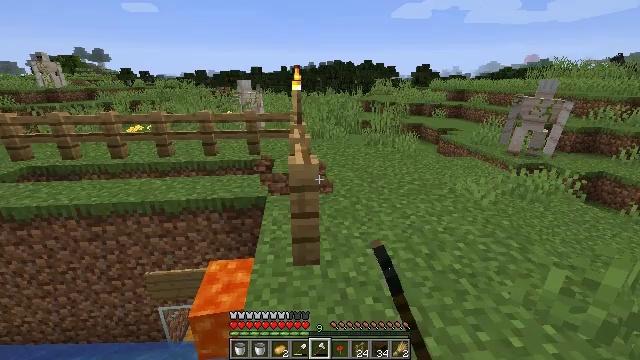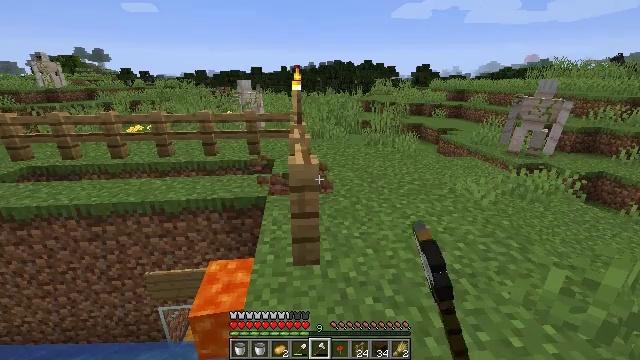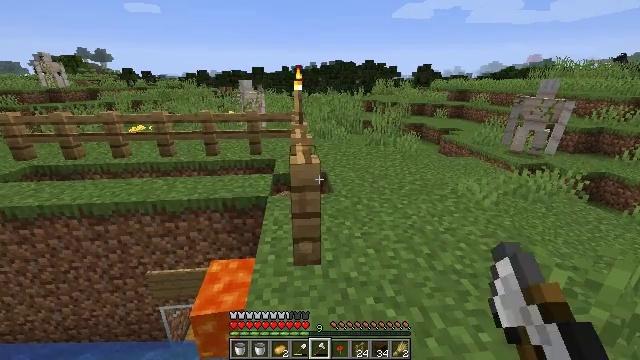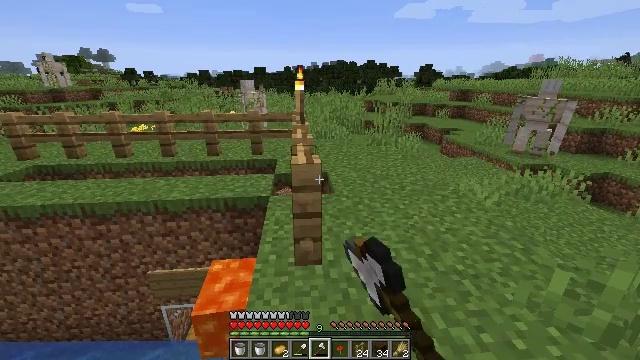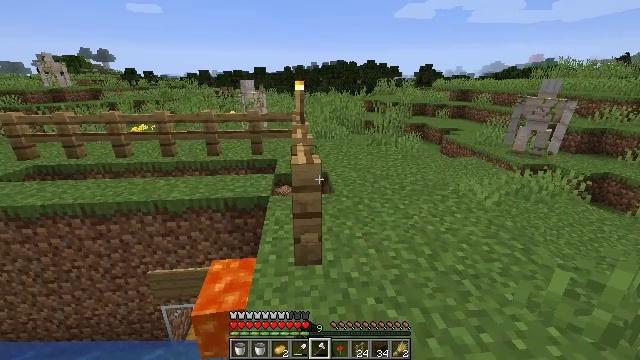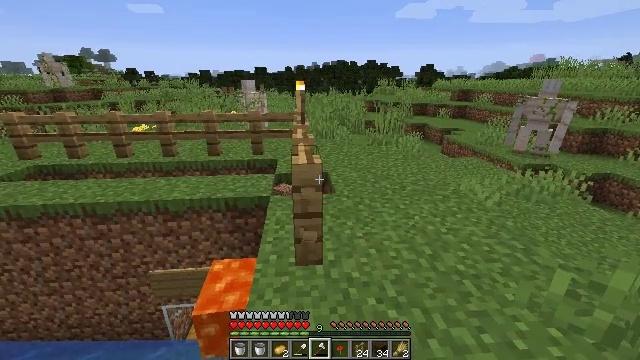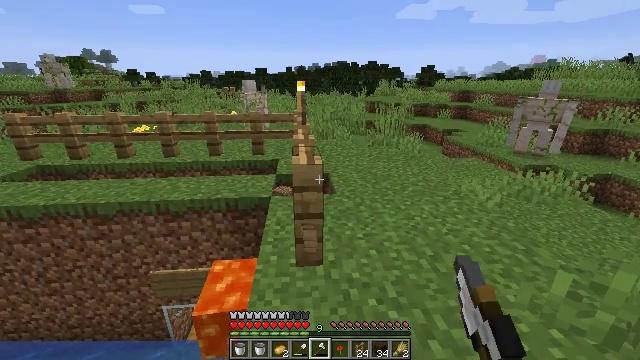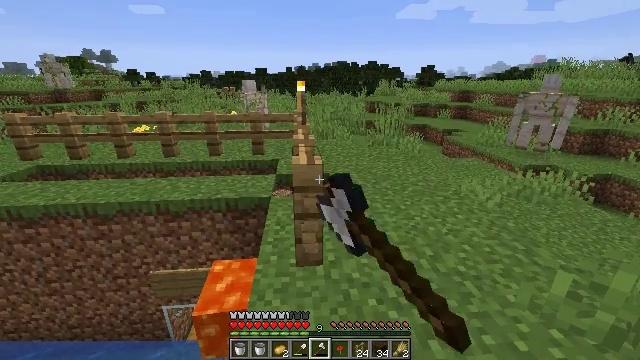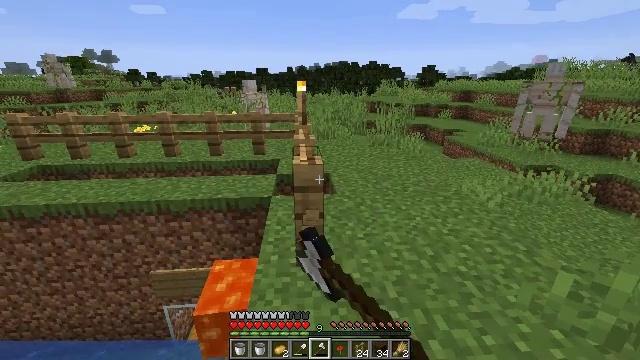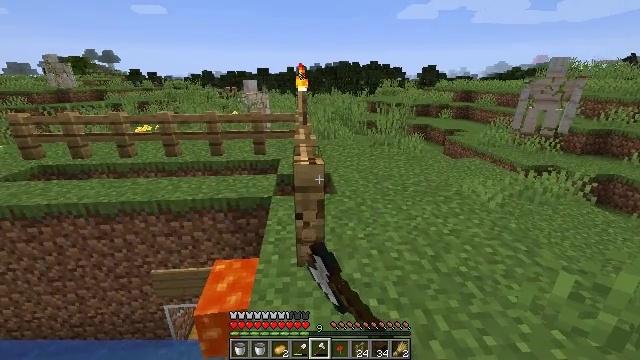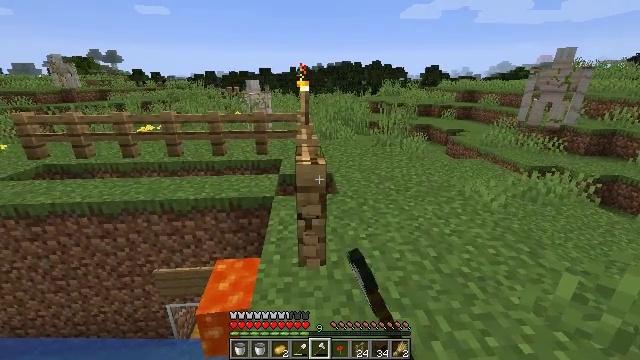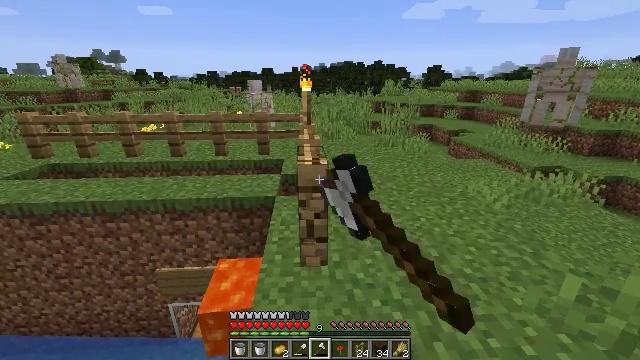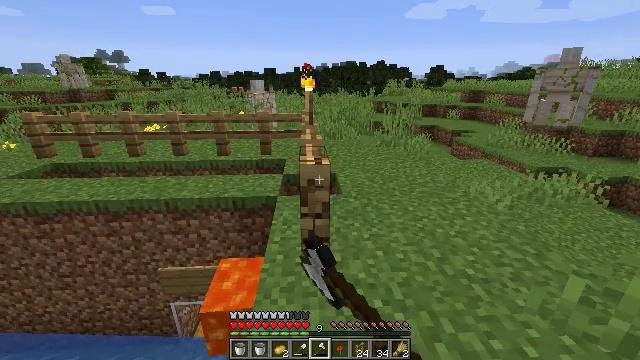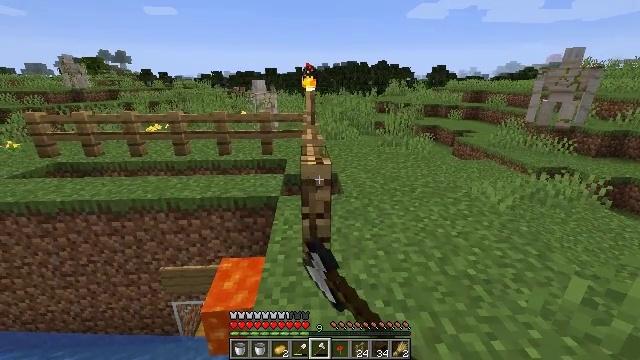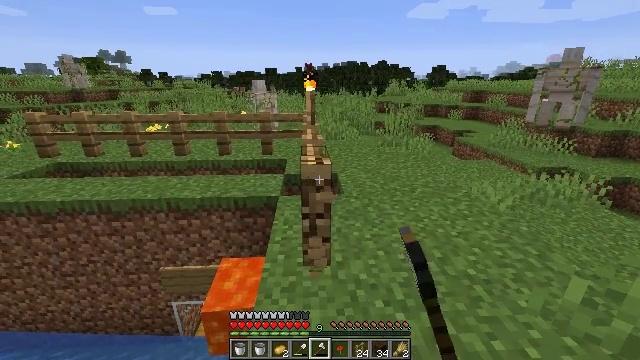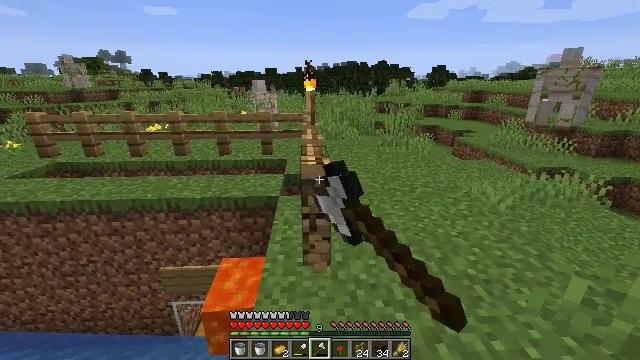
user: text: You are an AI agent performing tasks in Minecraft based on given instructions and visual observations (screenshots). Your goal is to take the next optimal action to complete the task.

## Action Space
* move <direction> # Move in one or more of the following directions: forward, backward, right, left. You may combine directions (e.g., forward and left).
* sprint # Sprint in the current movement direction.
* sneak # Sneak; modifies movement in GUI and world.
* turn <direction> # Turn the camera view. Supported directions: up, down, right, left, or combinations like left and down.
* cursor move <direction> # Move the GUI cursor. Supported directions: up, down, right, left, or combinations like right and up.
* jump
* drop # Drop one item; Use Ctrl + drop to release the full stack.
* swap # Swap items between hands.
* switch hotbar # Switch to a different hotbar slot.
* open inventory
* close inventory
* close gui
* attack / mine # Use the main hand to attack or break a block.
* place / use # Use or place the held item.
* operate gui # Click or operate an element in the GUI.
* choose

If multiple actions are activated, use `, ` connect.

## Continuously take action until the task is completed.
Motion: motion action
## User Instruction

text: Remove the oak fence from its place.
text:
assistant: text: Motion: attack / mine
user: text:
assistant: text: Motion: attack / mine
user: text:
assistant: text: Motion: attack / mine
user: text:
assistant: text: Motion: attack / mine
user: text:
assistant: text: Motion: attack / mine
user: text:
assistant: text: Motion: attack / mine
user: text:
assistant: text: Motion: attack / mine
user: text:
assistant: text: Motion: attack / mine
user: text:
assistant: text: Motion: attack / mine
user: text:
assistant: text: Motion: attack / mine
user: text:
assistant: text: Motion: attack / mine
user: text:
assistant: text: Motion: attack / mine
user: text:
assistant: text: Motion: attack / mine
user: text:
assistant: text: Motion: attack / mine
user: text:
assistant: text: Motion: attack / mine
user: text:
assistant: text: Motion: attack / mine
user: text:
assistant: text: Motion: attack / mine
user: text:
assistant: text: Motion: attack / mine
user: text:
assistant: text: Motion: attack / mine
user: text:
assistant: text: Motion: attack / mine
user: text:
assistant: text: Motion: attack / mine
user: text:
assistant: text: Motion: attack / mine
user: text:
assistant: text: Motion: move forward, attack / mine
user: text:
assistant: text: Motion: move forward, attack / mine
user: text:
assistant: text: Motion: move forward, attack / mine
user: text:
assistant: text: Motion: move forward, attack / mine
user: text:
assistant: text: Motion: move forward
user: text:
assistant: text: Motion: move forward
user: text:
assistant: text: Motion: move forward
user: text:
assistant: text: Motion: move forward